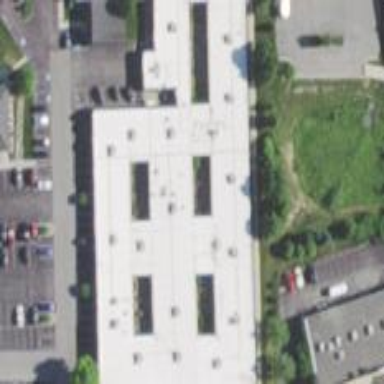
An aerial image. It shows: Office building.